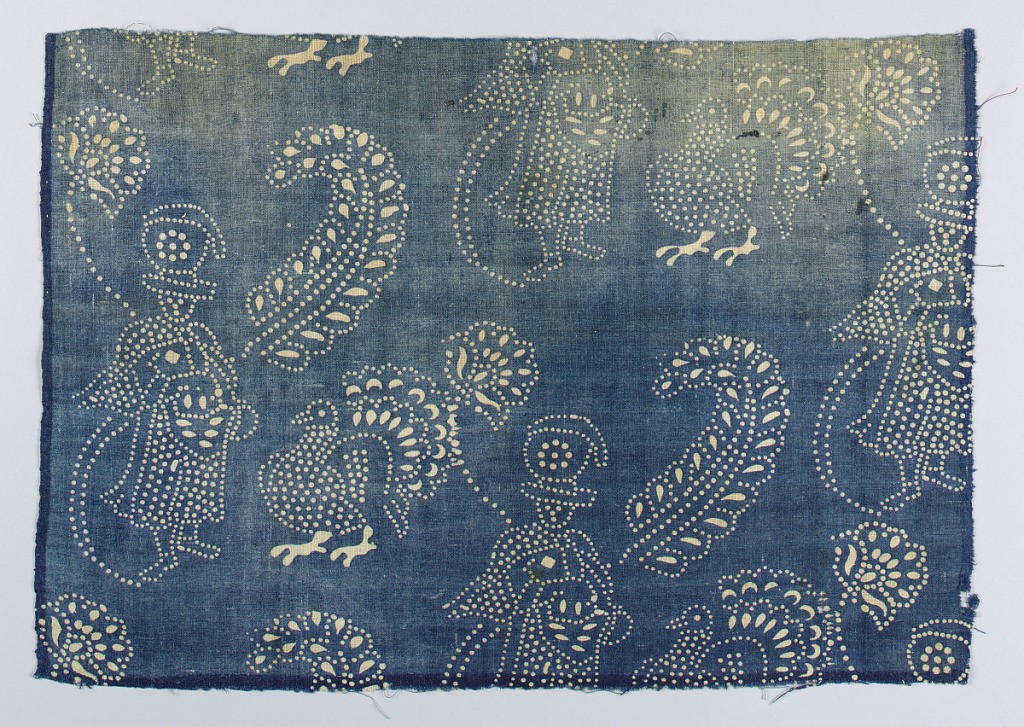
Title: Textile
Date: ca. 1800
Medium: cotton Technique: block printed using resist then indigo dyed on plain weave
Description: Design of a person in an enormous hat feeding a turkey. Pattern rendered in dots rather than lines.